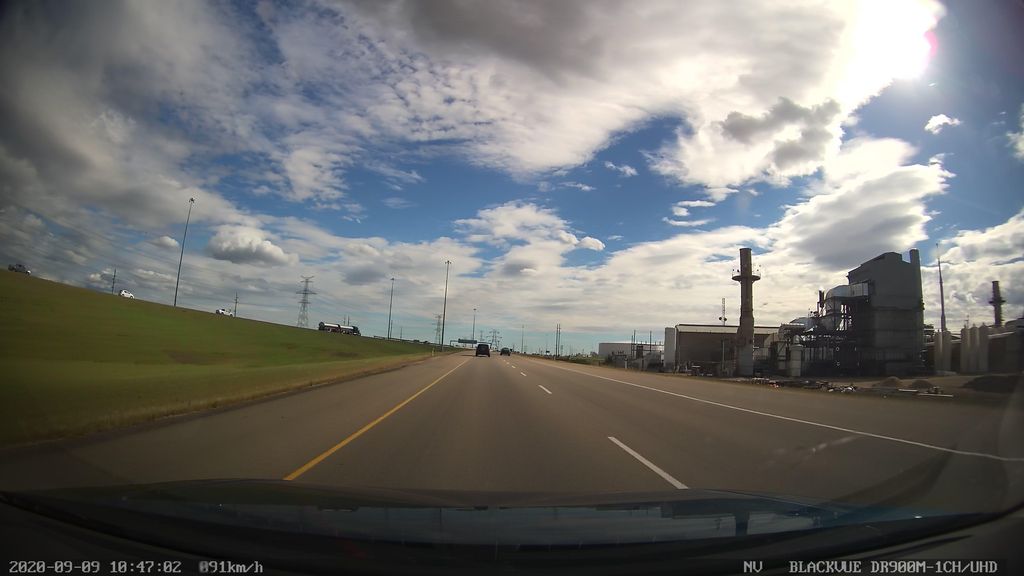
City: edmonton